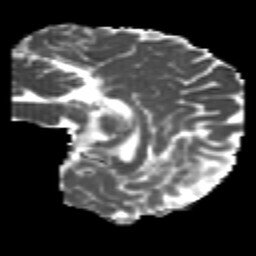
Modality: MD
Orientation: sagittal
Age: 20
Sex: male
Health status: healthy
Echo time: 0.074 s